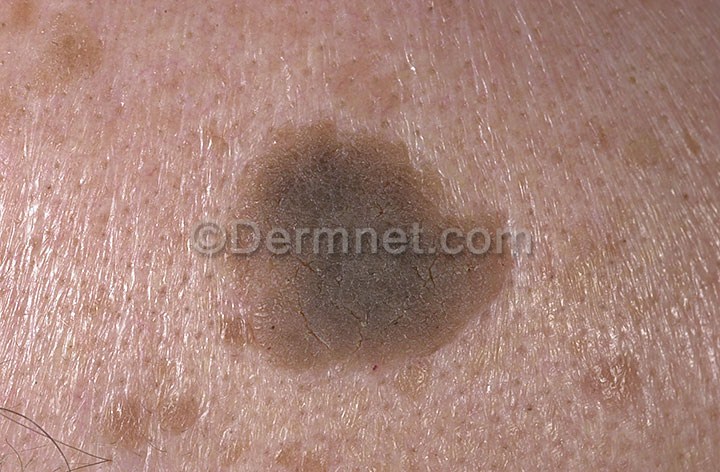
Disease: Seborrheic Keratoses and other Benign Tumors